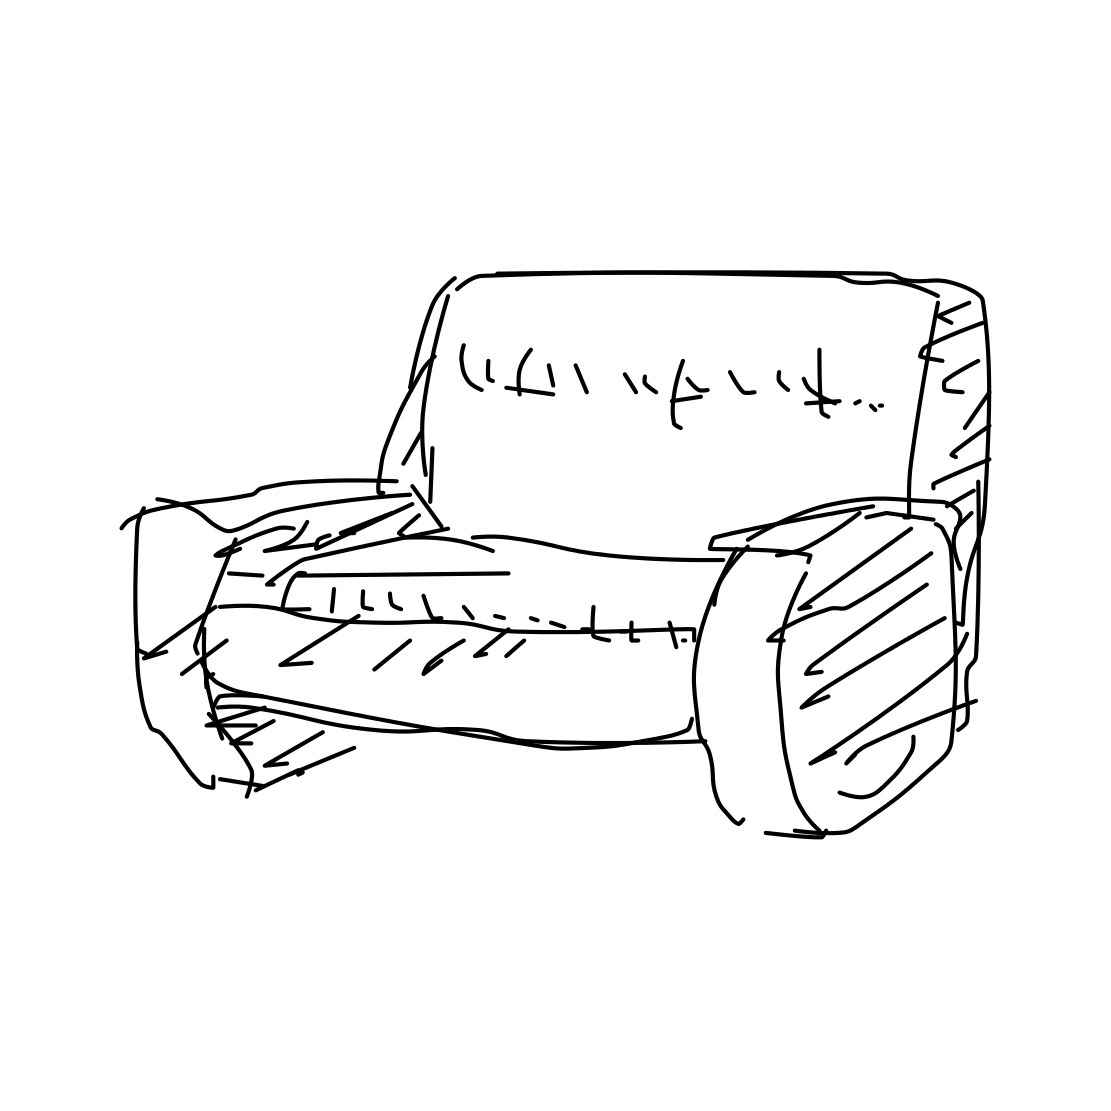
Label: couch